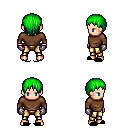
a pixel art fantasy rpg character, male body template, human, light skin, brown long-sleeve shirt, gold greaves, green plain hairstyle, metal gloves, black slippers, four views (front, back, left, right), 2x2 character sprite sheet, small pixel art, hard edges, no anti-aliasing